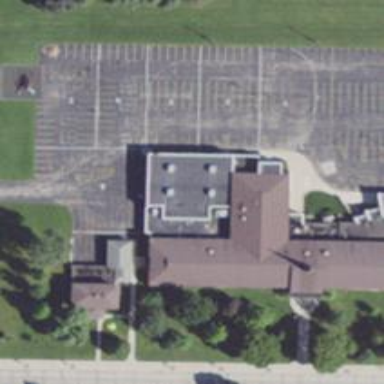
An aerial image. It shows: School.